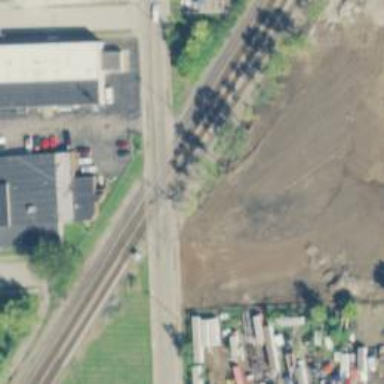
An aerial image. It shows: Level crossing along the railway.